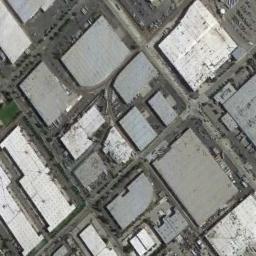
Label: industrial_area